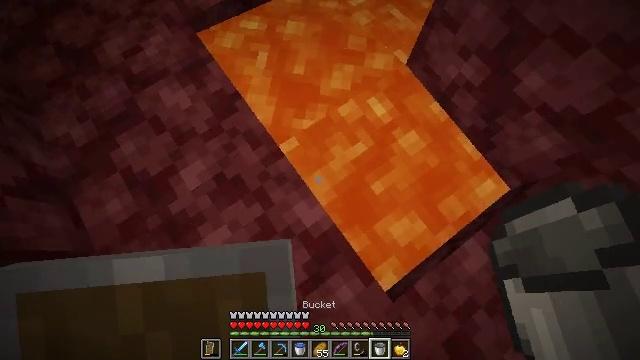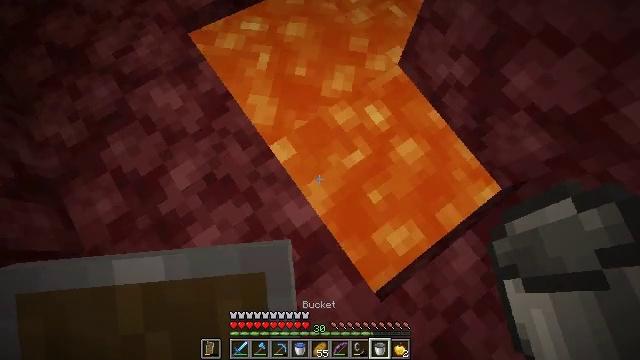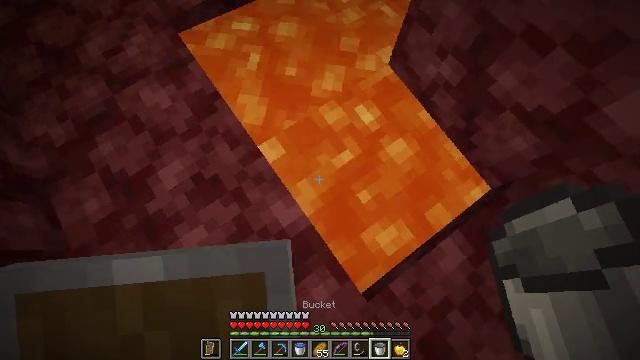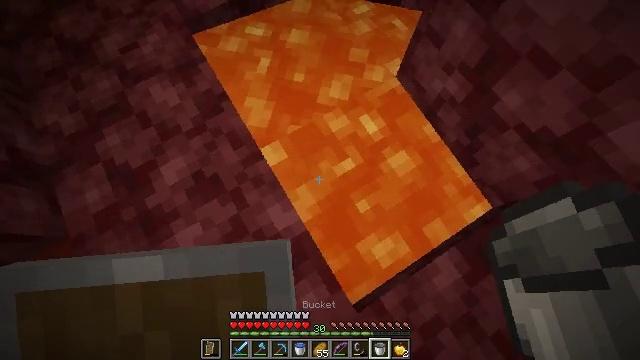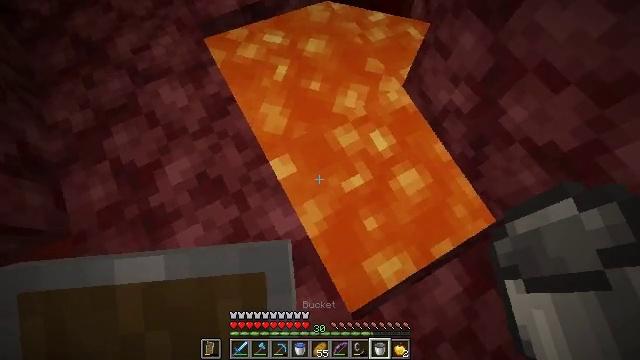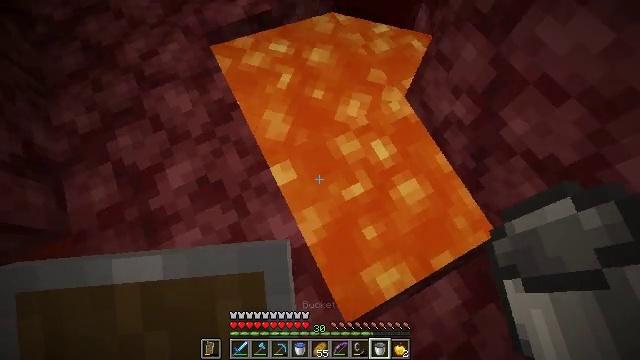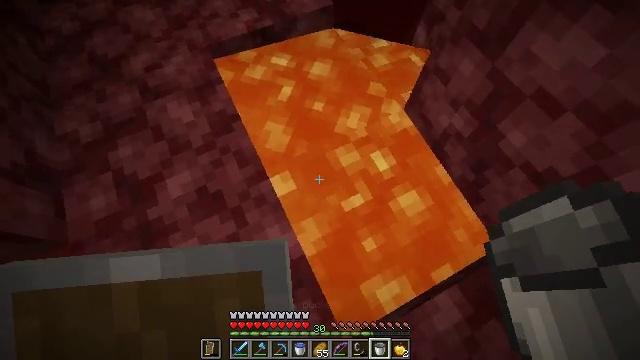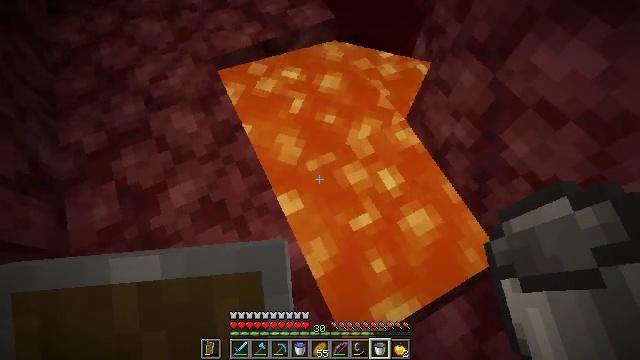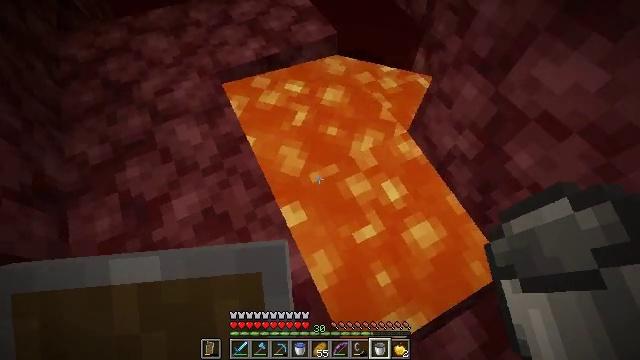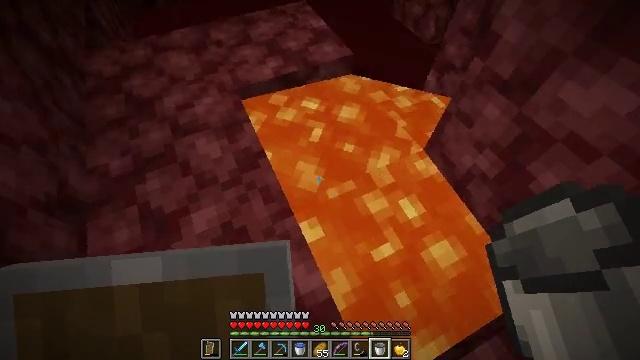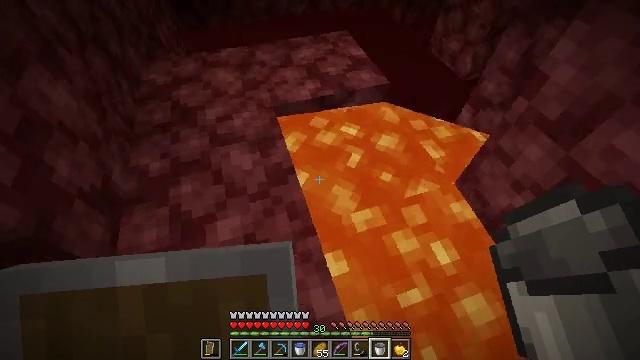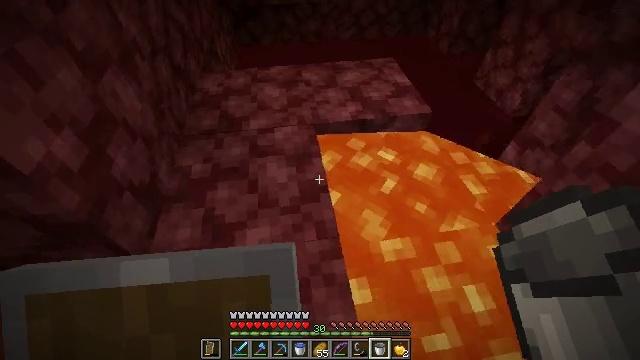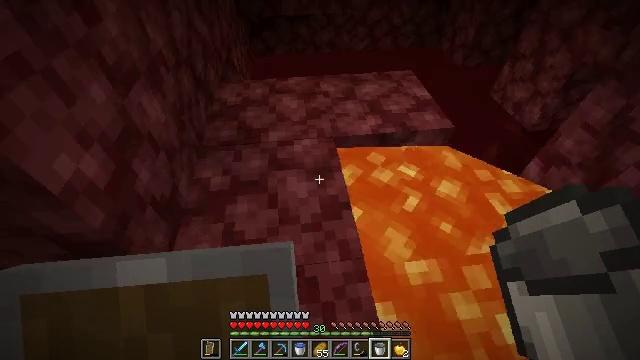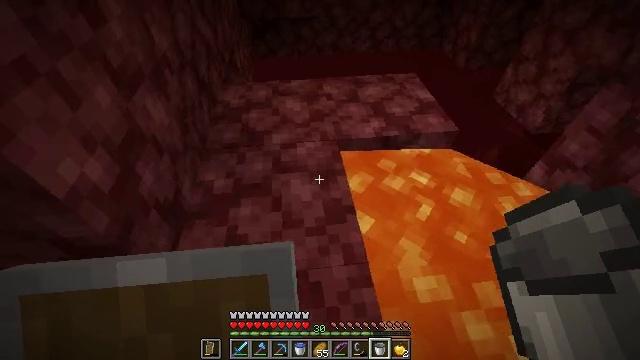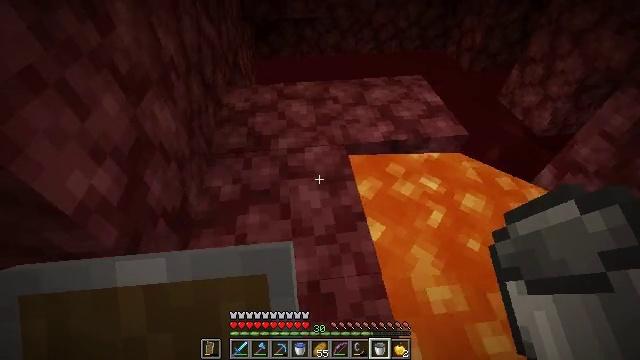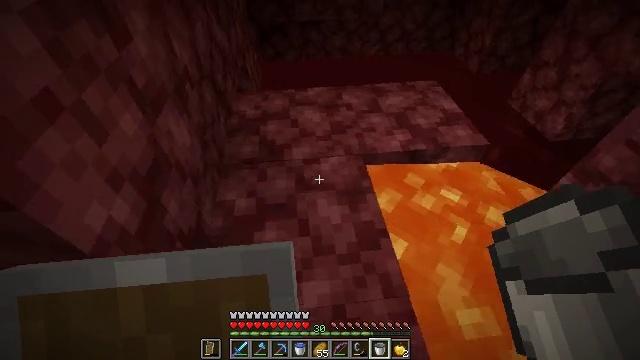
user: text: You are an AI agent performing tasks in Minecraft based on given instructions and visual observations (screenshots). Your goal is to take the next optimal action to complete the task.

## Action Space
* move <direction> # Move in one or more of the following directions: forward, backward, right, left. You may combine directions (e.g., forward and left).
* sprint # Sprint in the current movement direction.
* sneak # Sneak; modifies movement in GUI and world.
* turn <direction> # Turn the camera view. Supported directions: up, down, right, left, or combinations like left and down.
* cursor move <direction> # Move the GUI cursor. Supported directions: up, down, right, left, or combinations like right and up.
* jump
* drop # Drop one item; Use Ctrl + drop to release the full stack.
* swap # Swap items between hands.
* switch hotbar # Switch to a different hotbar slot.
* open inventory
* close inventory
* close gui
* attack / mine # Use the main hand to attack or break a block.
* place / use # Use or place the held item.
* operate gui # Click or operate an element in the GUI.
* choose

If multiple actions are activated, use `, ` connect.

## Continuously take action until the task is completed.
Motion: motion action
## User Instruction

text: Gather netherrack as a building material.
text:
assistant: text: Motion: move right, sneak
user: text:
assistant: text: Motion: sneak
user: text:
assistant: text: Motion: sneak, turn left and up
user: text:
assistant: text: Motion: sneak, turn left and up
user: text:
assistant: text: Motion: sneak, turn left and up
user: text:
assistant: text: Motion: sneak, turn up
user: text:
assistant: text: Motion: move left, sneak, turn up
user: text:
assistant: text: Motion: move left, sneak, turn up
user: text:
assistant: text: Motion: move left, sneak, turn left and up
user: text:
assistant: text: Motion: move left, sneak, turn left and up
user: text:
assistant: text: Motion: move forward and move left, sneak, turn left and up
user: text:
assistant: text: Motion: move forward and move left, sneak, turn left and up
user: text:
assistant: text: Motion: move forward and move left, sneak
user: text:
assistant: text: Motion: move forward and move left, sneak
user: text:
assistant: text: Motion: move forward and move left, sneak
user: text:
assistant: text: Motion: move forward and move left, sneak
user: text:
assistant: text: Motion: move forward and move left, sneak
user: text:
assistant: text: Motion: move forward, sneak
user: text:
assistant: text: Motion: move forward, sneak
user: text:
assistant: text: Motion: move forward, sneak
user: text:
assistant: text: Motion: move forward, sneak
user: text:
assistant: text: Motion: move forward and move left, sneak
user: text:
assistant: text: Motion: move forward and move left, sneak, turn right
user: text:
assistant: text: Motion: move forward and move left, sneak, turn right
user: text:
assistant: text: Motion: move forward and move left, sneak, turn right
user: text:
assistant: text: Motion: move forward and move left, sneak
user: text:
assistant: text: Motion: move forward and move left, sneak
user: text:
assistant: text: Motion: move forward and move left, sneak, turn right and down
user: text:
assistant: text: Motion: move forward and move left, sneak, turn right and down
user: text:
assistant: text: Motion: move forward and move left, sneak, turn right and down